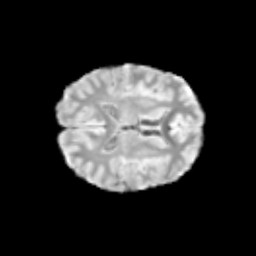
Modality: T2w
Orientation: axial
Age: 11
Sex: male
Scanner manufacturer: siemens
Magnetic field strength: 3 T
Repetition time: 3.8 s
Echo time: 0.07 s